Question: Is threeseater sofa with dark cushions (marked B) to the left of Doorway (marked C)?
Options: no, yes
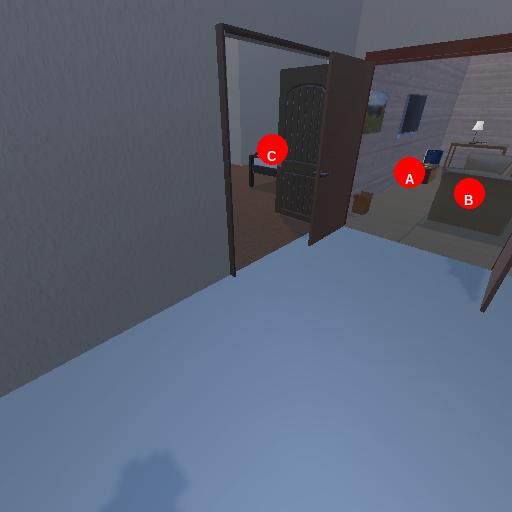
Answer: no